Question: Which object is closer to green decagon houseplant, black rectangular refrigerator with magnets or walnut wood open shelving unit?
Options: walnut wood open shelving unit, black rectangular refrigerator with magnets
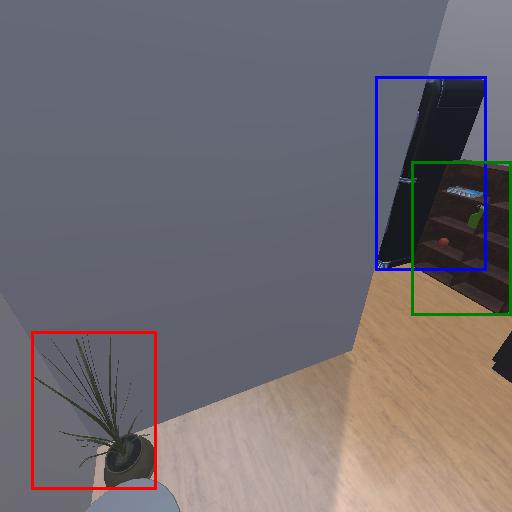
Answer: walnut wood open shelving unit